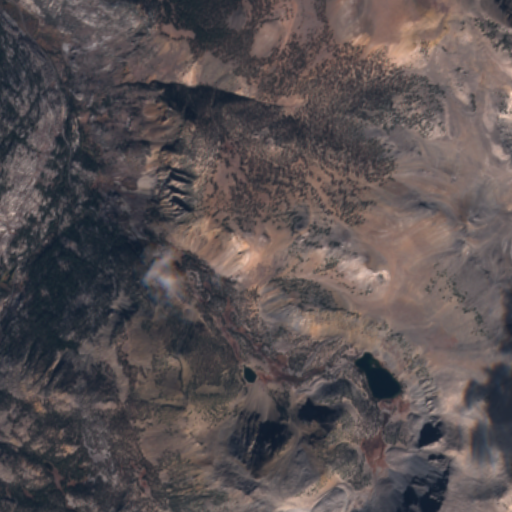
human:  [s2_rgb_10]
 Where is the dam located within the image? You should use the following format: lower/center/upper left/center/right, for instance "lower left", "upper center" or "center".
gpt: The dam is located in the center left of the image.
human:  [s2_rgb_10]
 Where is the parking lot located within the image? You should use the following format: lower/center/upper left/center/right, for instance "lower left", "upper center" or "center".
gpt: The parking lot is located in the center left of the image.
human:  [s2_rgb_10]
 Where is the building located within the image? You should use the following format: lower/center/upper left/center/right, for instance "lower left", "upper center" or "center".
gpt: The building is located in the upper left of the image.
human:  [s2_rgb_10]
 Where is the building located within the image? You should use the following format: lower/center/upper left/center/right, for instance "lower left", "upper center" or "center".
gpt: The building is located in the upper left of the image.
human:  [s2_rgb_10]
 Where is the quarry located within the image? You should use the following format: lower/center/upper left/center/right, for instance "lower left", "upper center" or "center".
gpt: There is no quarry in the image.